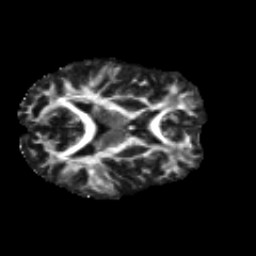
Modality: FA
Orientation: axial
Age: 26
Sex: male
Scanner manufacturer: siemens
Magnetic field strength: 3 T
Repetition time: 8.8 s
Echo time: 0.085 s